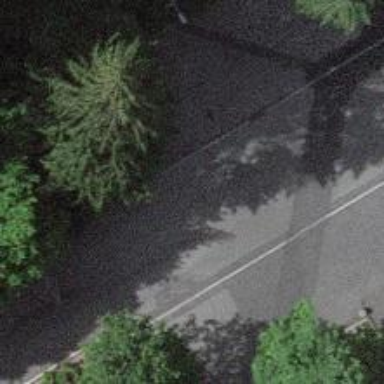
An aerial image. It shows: Paved pedestrian road.